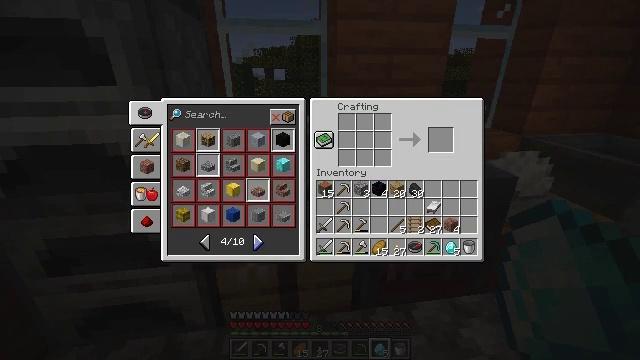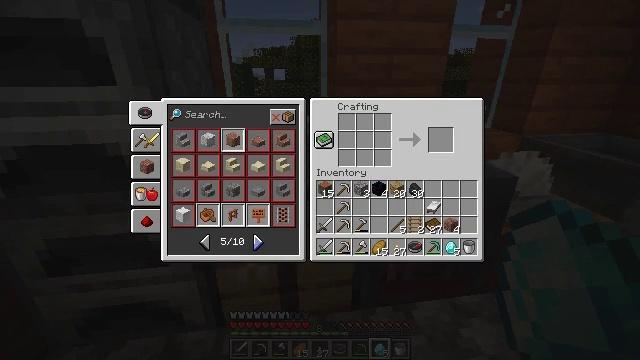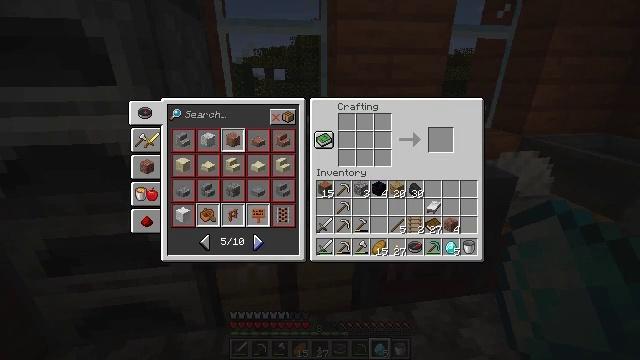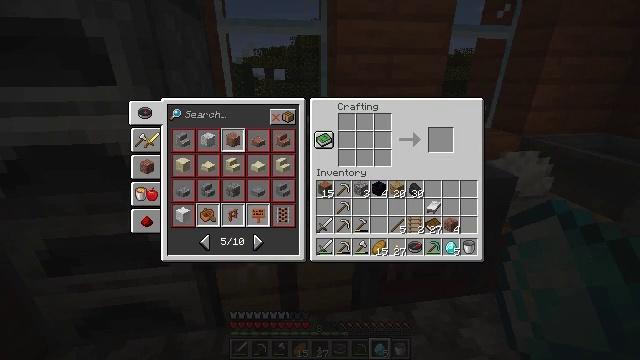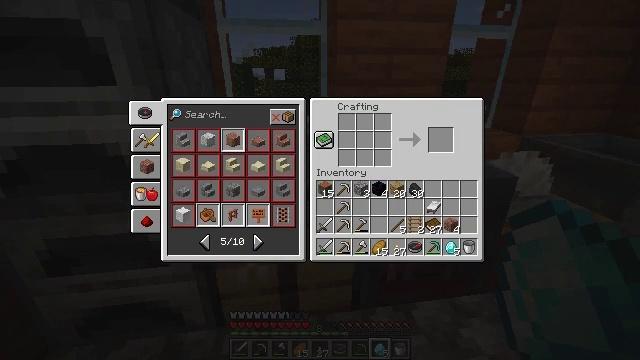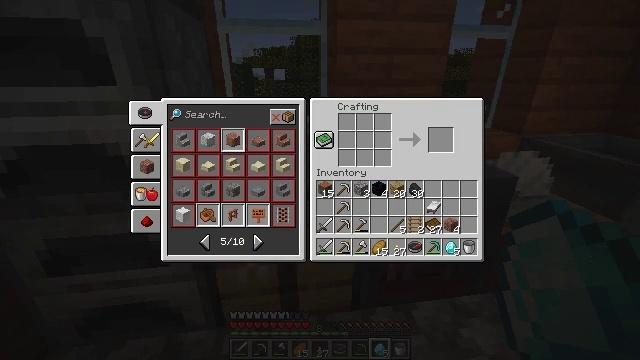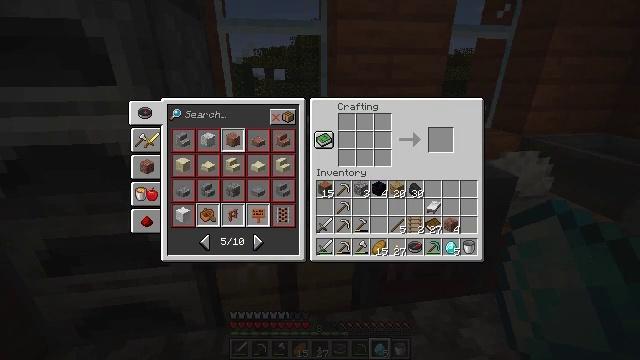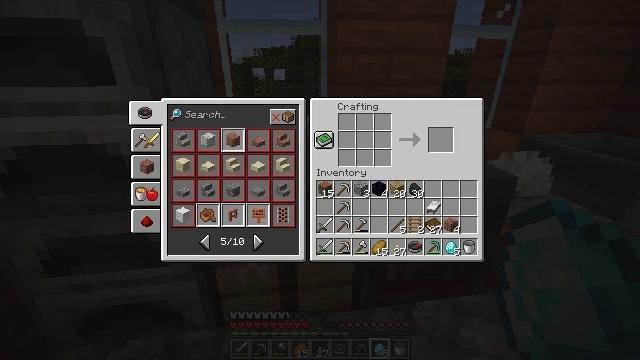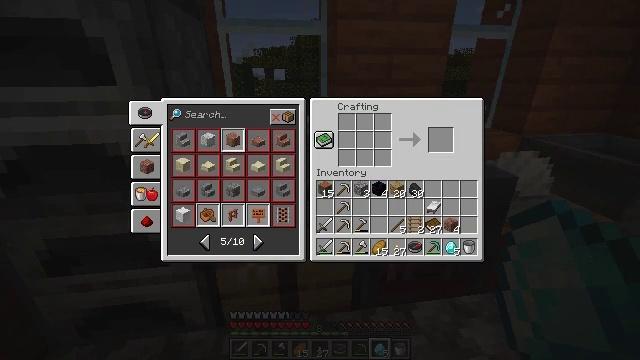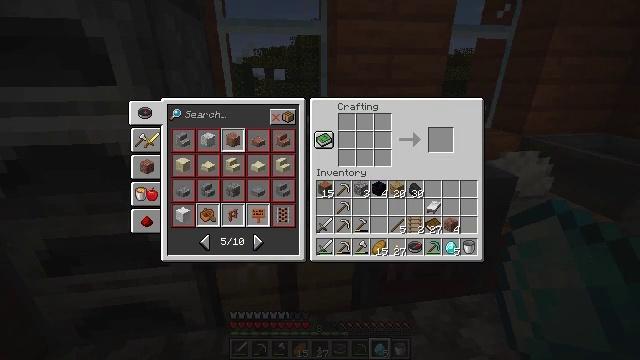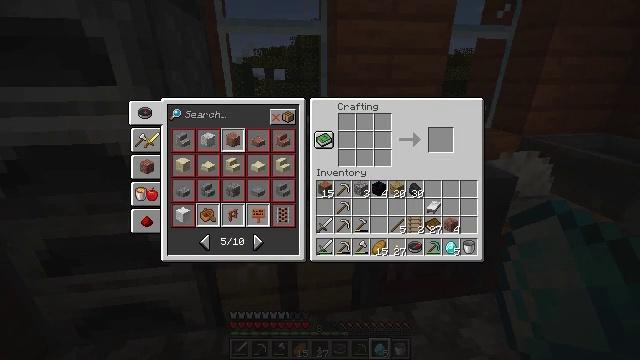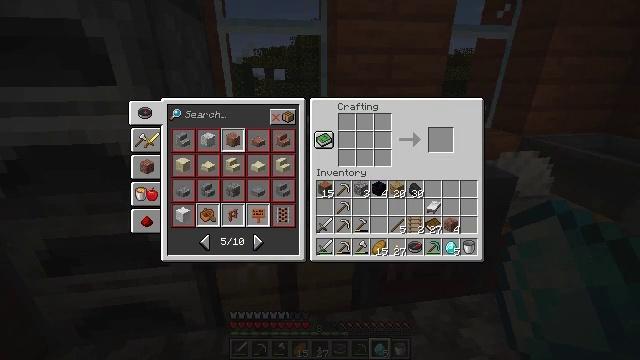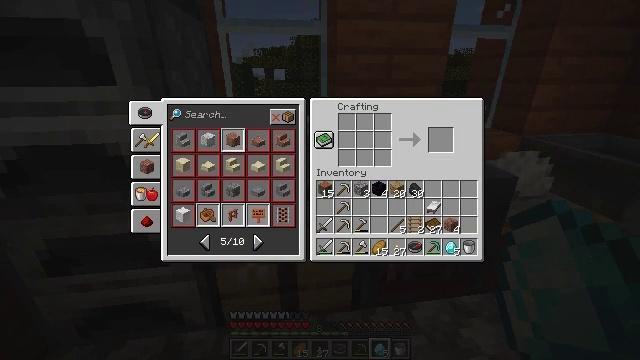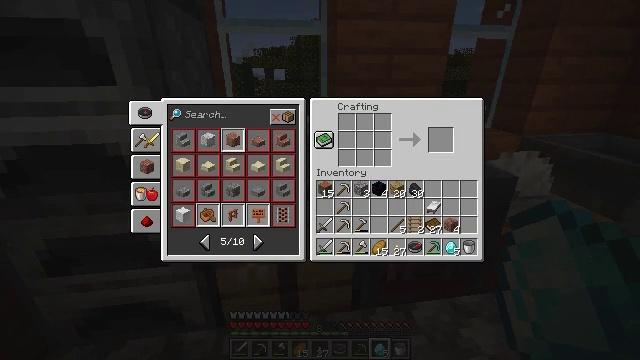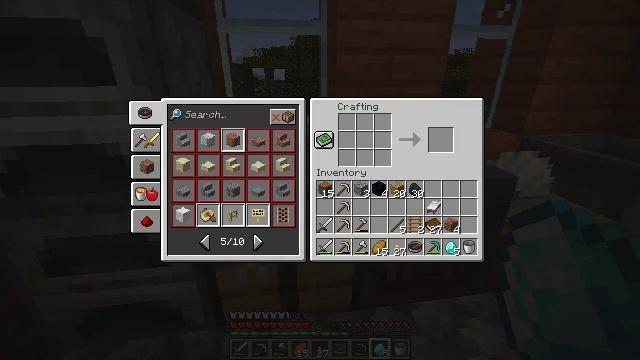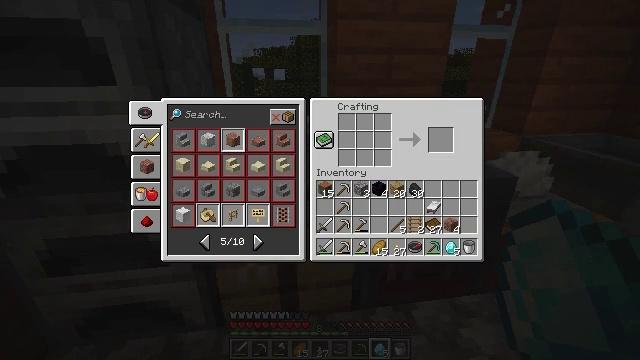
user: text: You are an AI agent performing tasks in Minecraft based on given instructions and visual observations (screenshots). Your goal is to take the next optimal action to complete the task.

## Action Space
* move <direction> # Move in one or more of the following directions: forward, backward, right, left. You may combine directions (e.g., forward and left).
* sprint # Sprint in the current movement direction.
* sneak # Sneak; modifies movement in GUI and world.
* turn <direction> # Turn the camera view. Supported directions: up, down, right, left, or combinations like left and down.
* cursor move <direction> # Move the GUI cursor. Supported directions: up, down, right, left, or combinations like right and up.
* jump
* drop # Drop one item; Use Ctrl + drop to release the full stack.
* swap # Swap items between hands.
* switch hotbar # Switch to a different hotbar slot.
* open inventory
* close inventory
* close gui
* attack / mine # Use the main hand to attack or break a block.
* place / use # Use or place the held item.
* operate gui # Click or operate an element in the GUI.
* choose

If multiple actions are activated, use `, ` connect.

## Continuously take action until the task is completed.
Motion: motion action
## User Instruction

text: Obtain an enchanting table using obsidian, diamonds, and a book.
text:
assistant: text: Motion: attack / mine
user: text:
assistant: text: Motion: attack / mine
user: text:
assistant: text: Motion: attack / mine
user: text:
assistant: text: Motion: no_op
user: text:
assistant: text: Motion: no_op
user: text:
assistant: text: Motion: no_op
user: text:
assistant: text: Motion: no_op
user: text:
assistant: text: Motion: no_op
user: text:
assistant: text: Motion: no_op
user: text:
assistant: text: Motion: attack / mine
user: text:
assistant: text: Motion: attack / mine
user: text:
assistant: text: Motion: attack / mine
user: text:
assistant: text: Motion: no_op
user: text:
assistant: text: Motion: no_op
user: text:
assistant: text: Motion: no_op
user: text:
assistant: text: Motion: no_op
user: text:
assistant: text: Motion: no_op
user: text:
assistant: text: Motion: no_op
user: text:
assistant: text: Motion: no_op
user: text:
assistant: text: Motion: no_op
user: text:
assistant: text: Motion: no_op
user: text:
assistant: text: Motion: attack / mine
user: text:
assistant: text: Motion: attack / mine
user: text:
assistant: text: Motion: attack / mine
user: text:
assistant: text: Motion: no_op
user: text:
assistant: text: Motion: no_op
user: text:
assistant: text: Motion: no_op
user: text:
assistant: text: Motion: no_op
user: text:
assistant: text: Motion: no_op
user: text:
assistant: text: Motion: no_op